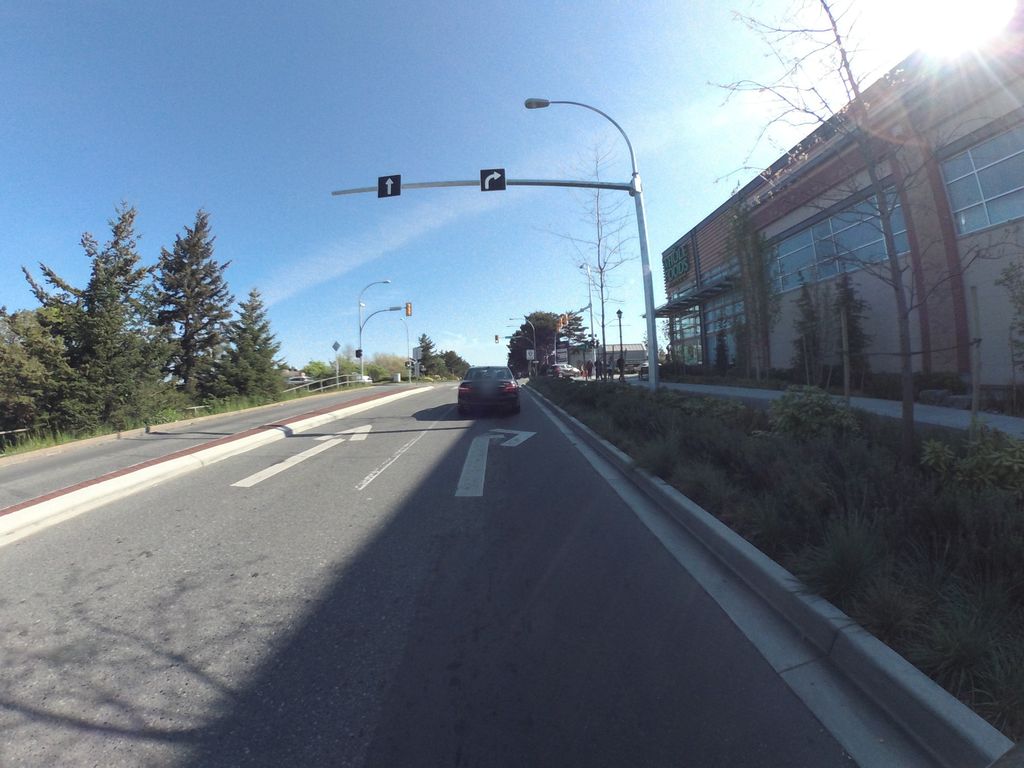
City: victoria